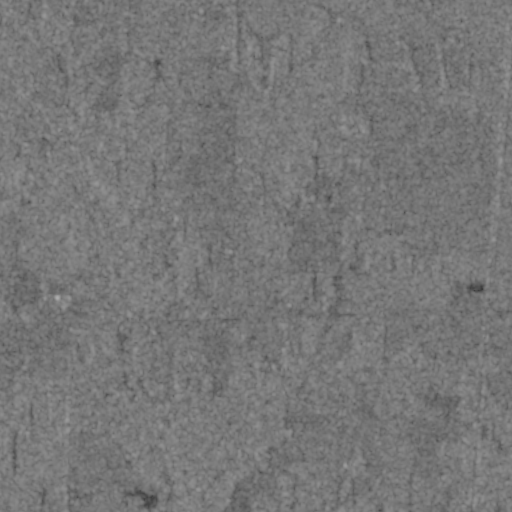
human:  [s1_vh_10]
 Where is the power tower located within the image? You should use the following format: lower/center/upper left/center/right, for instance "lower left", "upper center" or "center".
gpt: The power tower is located in the lower center of the image.
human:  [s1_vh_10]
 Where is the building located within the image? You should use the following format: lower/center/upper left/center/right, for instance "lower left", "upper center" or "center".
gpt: There is no building in the image.

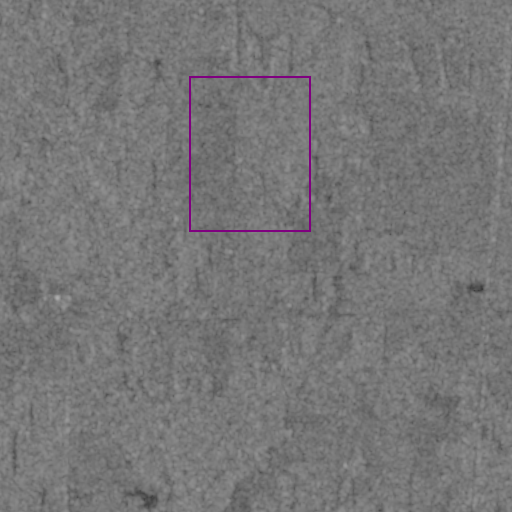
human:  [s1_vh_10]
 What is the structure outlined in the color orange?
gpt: There is no orange outline.
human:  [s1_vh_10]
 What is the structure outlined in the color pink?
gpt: There is no structure outlined in pink.